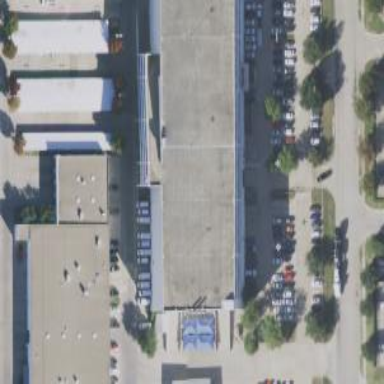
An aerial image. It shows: Multi-storey garage building used for parking.